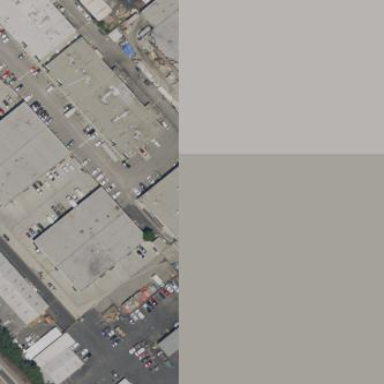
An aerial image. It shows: Industrial building.